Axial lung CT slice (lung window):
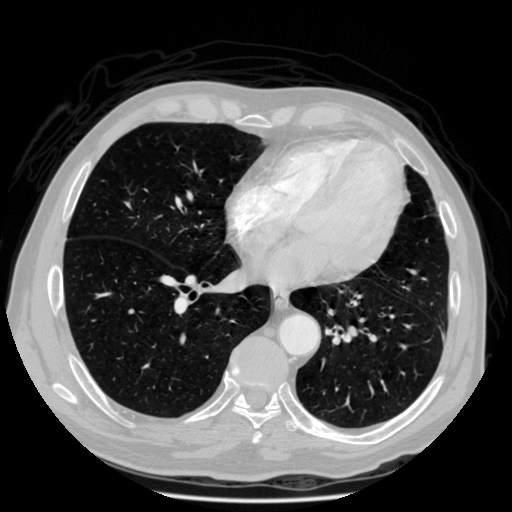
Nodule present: no